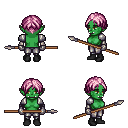
a pixel art fantasy rpg character, female body template, orc, green skin, steel arm armor, metal pants, pink parted hairstyle, metal gloves, black shoes, spear, four views (front, back, left, right), 2x2 character sprite sheet, small pixel art, hard edges, no anti-aliasing